Question: How to add two label in the view at the corner diagonally , like in the pic.

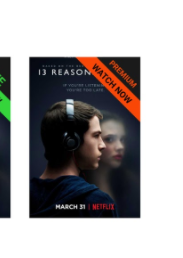
Answer: I would guess in that example they are images over the top of the main image however if you really want to rotate a label you can set it's transform like this:
'''
let radiansAngle: CGFloat = 45.0 * .pi / 180.0
label.transform = CGAffineTransform(rotationAngle: radiansAngle)
'''